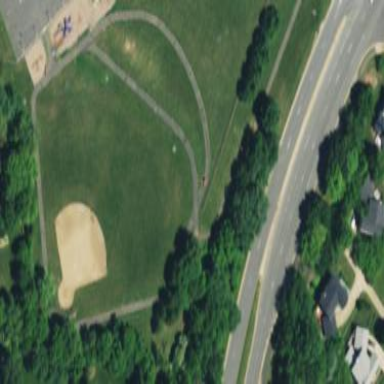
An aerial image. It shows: Asphalt track on leisure land.